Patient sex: M
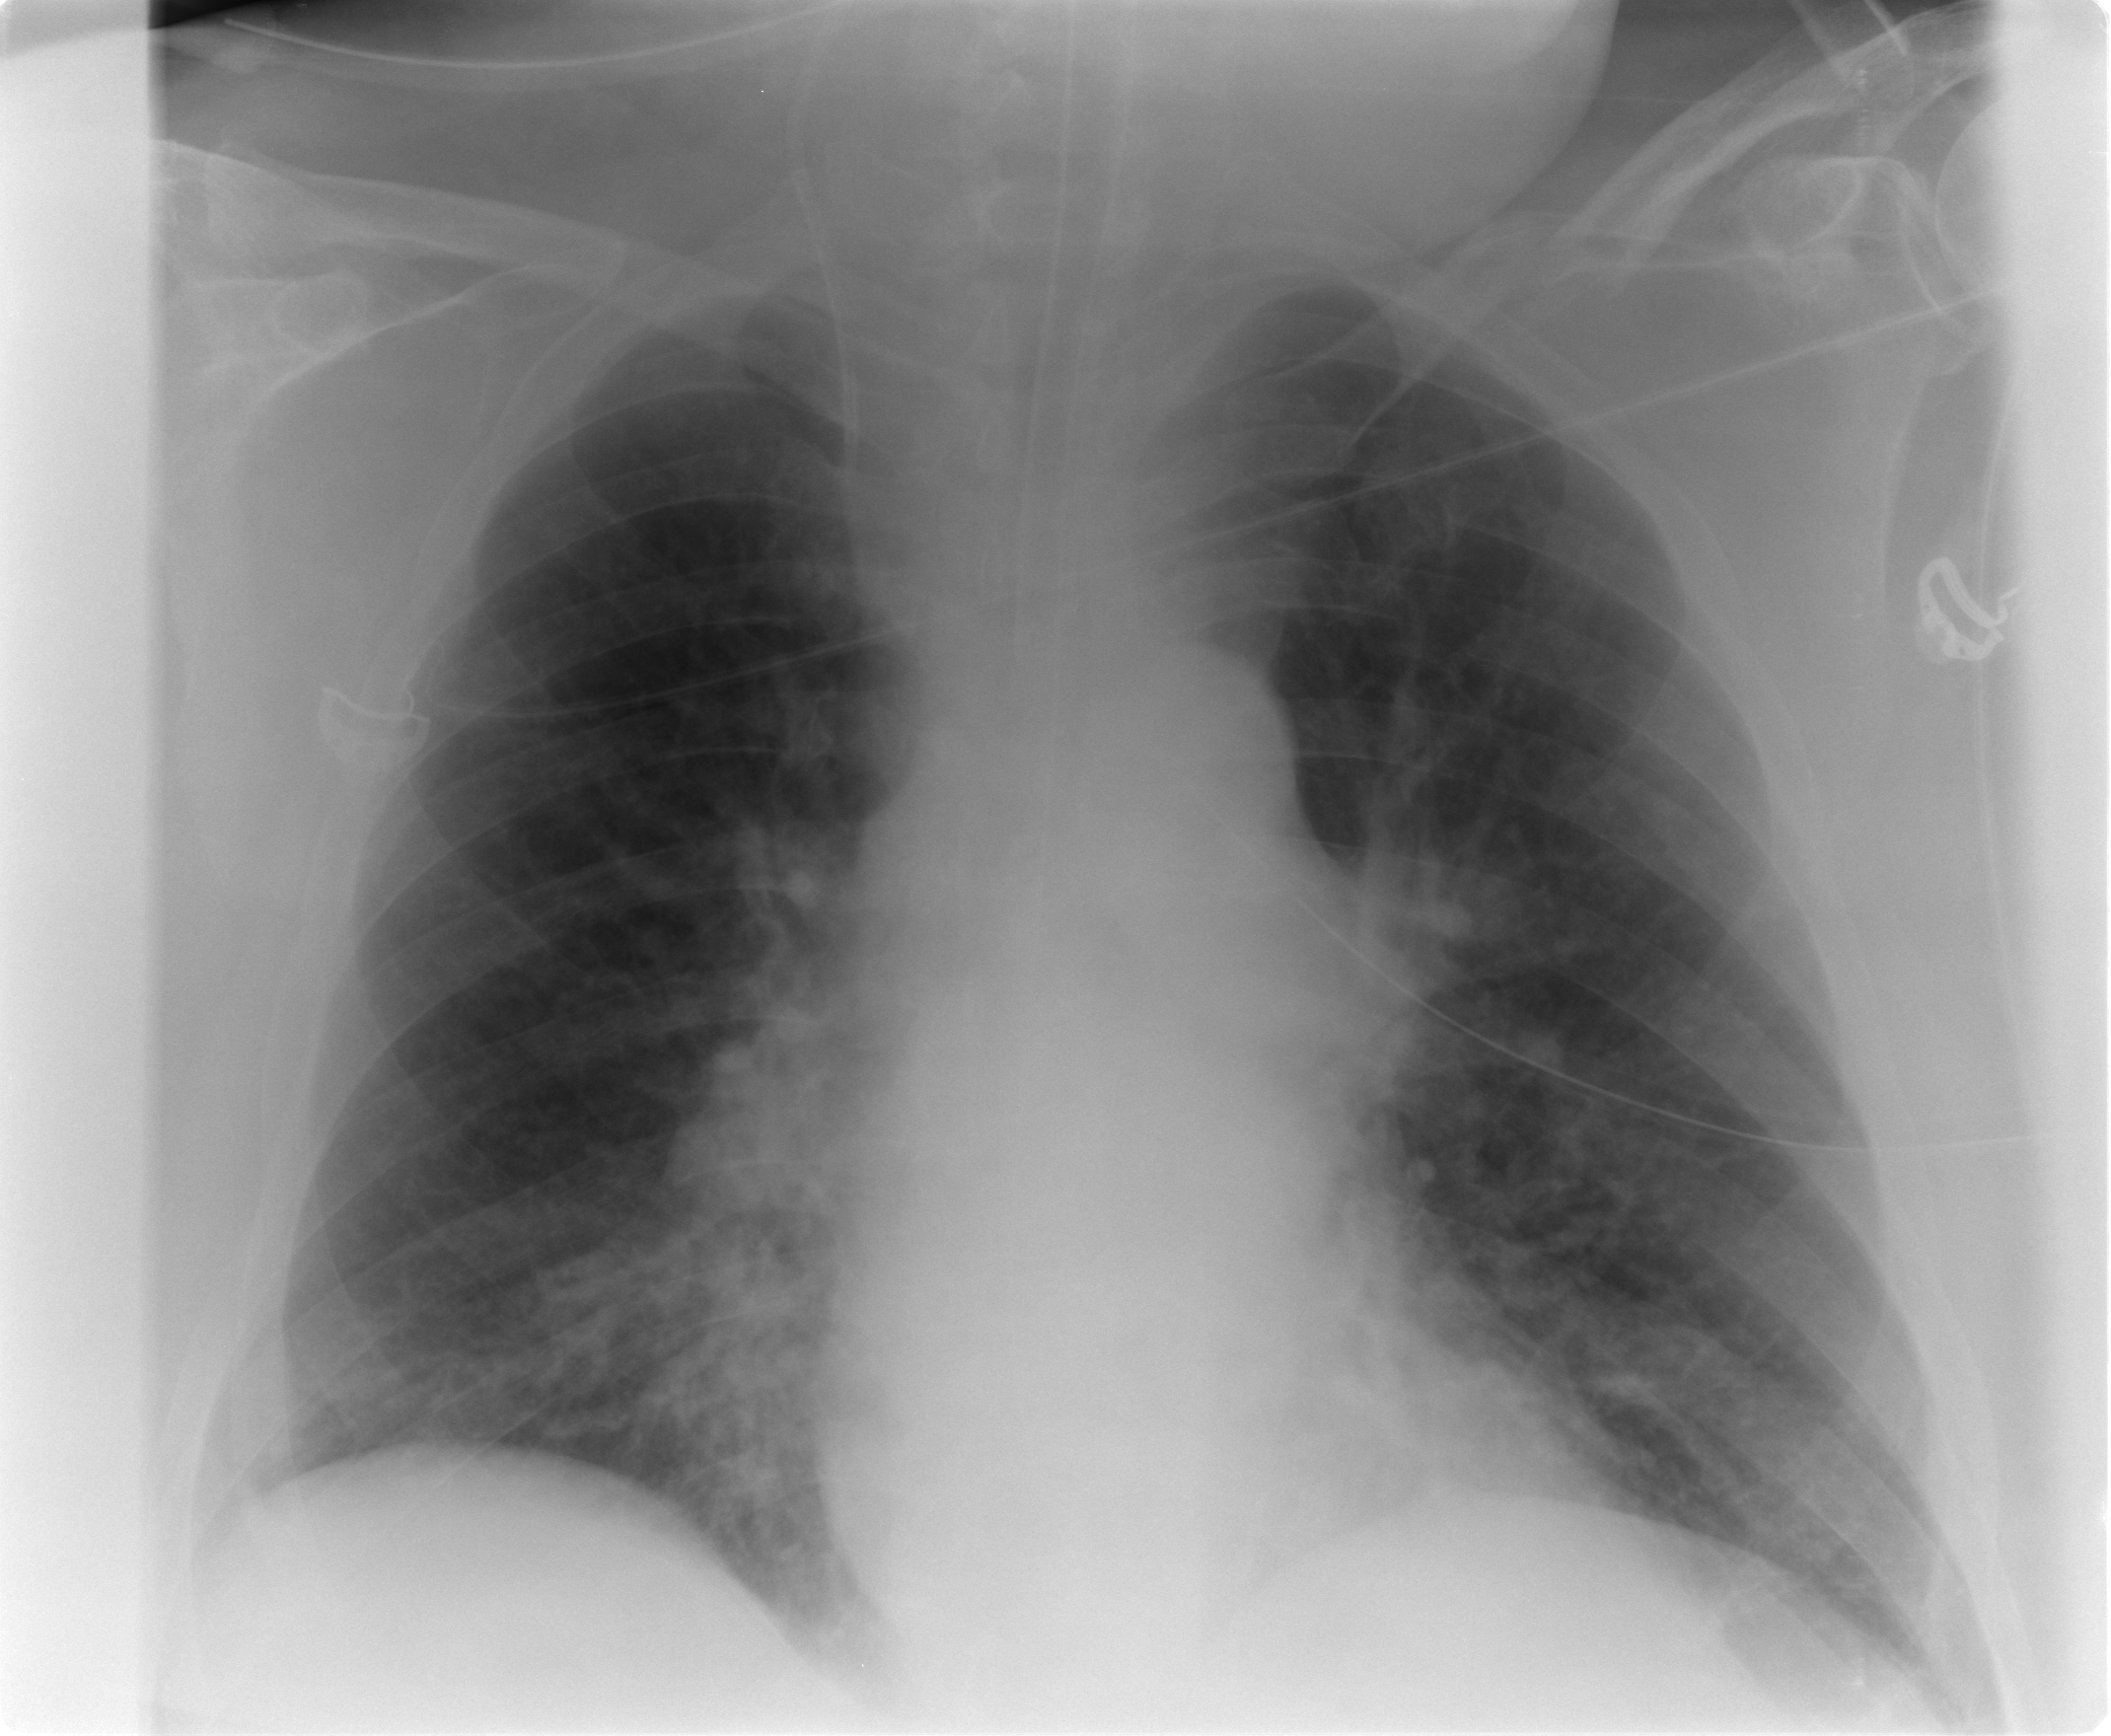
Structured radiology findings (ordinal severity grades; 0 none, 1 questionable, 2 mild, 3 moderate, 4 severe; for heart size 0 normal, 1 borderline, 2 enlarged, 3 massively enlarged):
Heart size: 0
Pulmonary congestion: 2
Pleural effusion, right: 0
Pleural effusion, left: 0
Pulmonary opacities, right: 2
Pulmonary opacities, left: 2
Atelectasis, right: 2
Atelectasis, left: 2